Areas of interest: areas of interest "Ancient Temple of the Heavenly Empress"
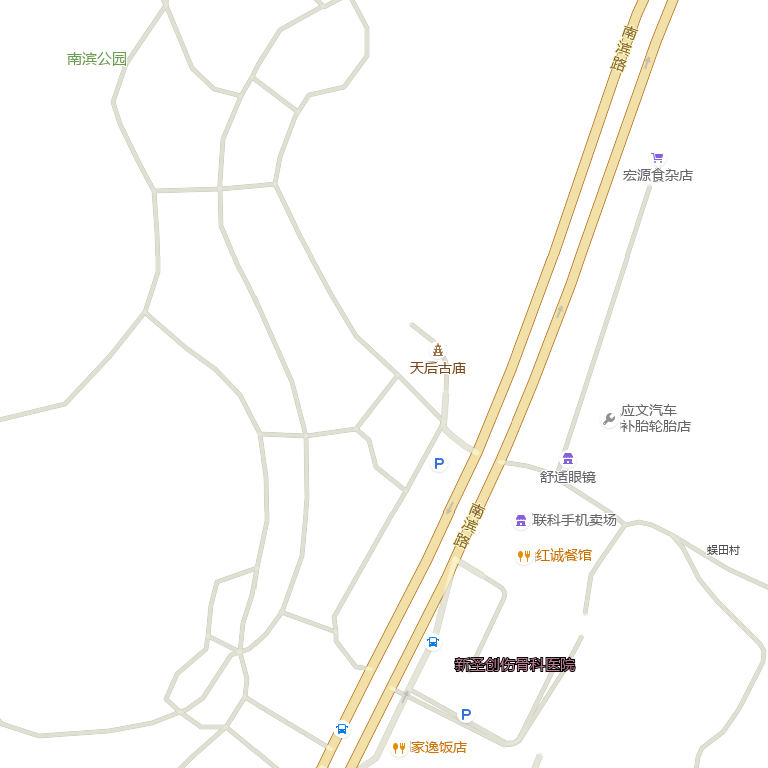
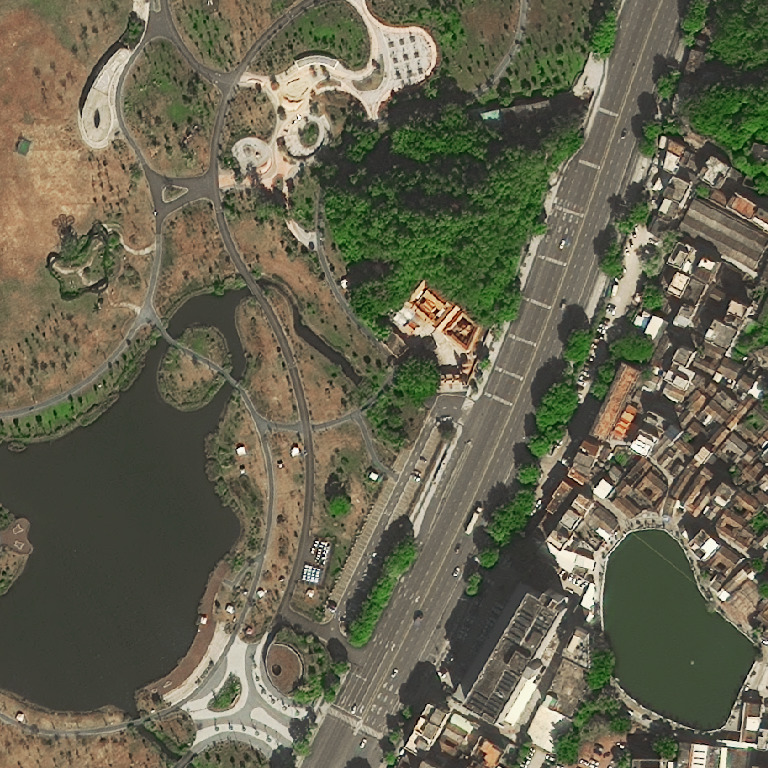